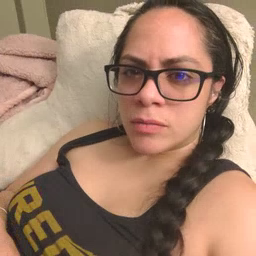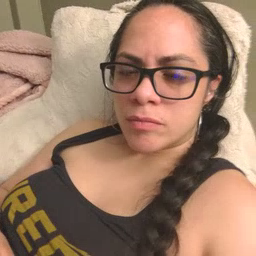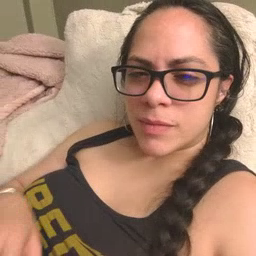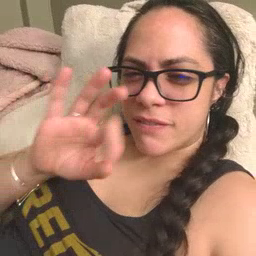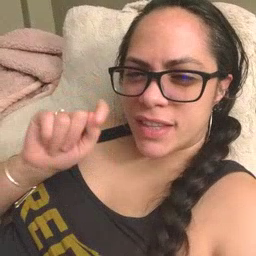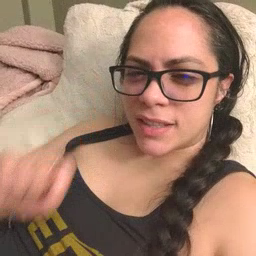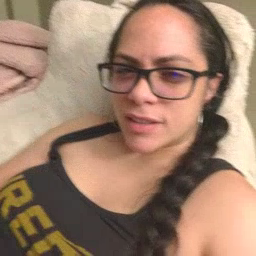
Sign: feet